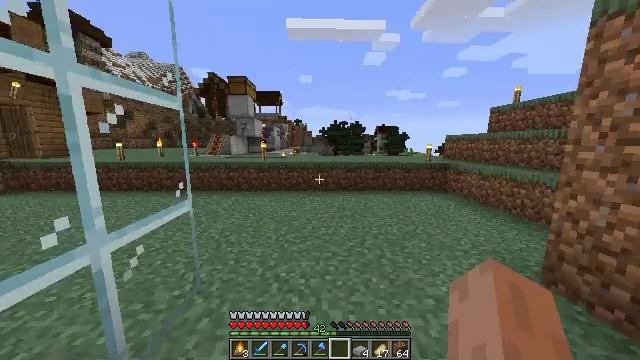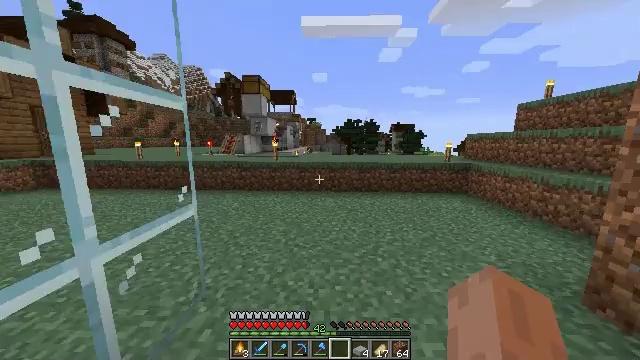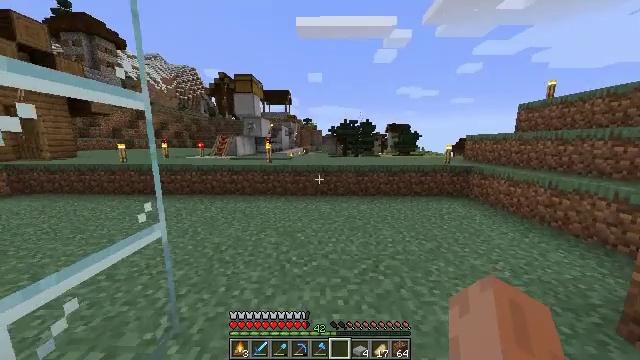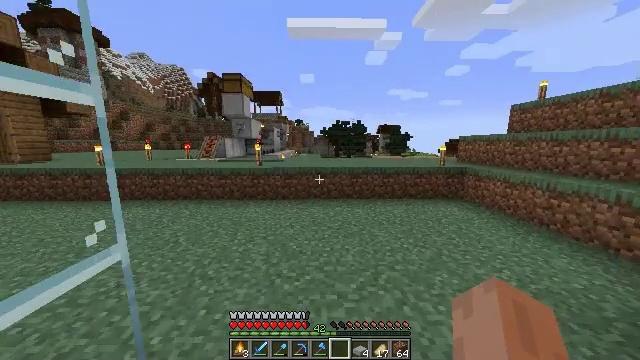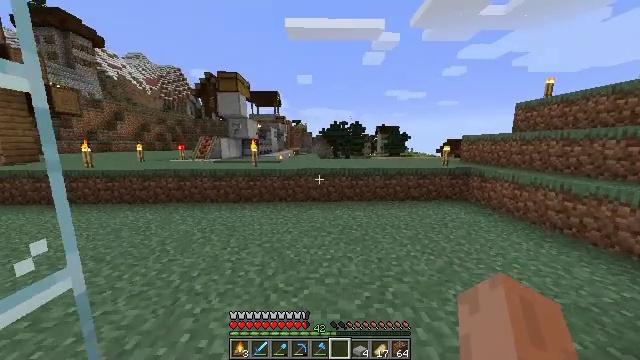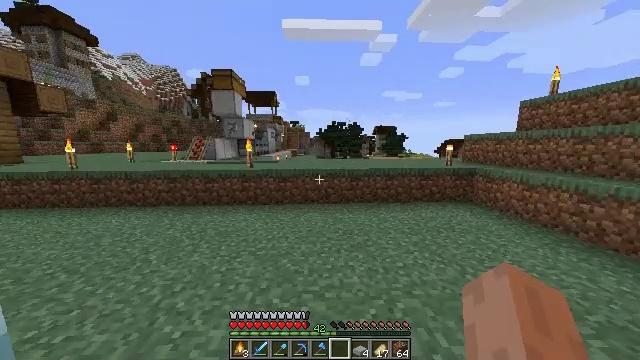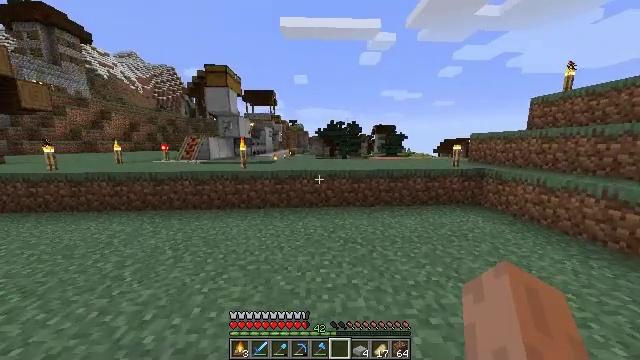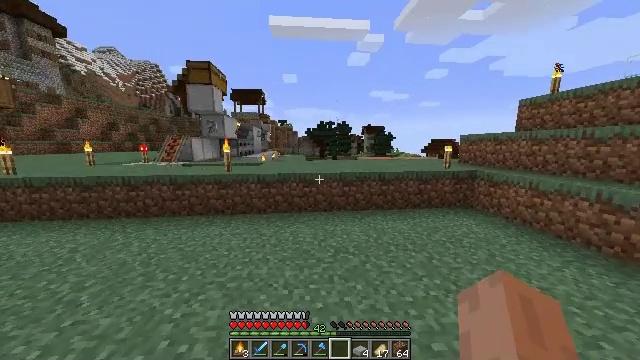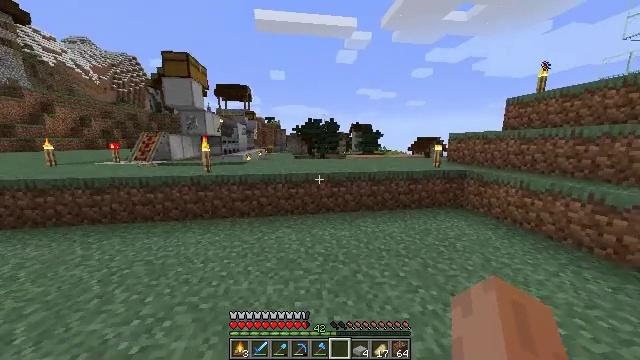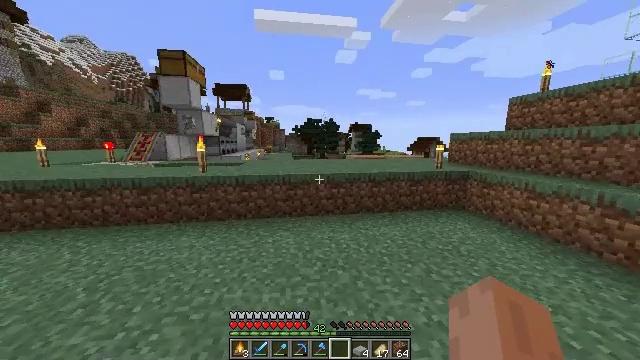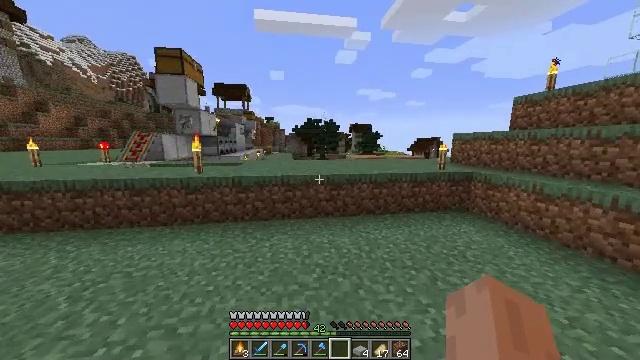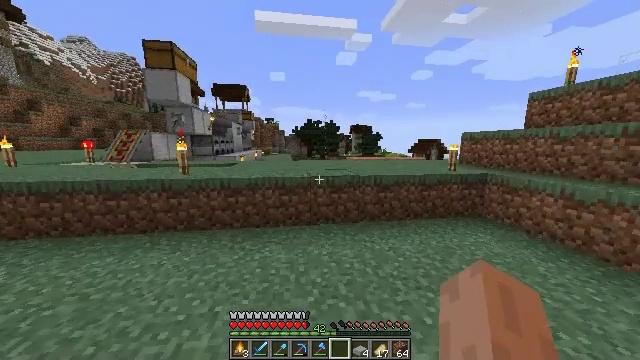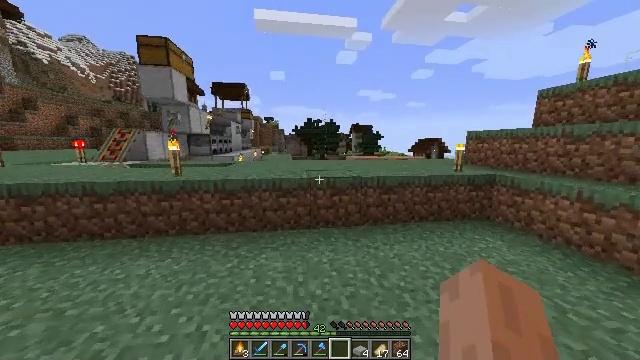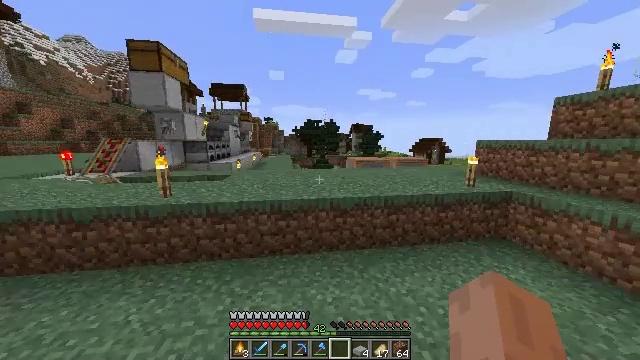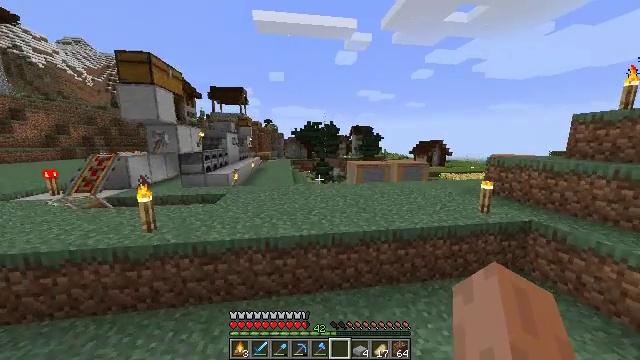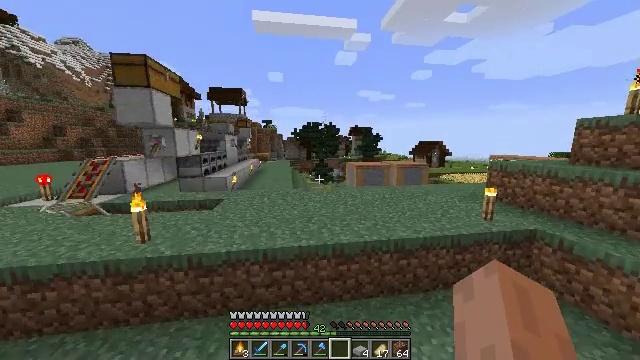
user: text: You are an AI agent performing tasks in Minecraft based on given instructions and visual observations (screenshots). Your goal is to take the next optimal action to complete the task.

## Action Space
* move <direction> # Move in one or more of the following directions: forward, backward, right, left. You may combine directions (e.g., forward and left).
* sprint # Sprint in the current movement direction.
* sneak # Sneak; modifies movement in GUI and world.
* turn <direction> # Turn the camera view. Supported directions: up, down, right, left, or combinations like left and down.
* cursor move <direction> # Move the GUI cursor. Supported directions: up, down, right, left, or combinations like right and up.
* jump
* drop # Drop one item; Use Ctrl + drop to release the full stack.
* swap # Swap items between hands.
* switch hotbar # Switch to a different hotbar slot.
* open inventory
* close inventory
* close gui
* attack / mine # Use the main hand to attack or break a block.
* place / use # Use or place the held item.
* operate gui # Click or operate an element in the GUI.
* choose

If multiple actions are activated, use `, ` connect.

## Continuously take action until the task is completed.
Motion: motion action
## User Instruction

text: Create a spruce door with spruce planks in the crafting table.
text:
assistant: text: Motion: move forward, turn left
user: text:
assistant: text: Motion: move forward, turn right
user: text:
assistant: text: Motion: move forward, sprint, turn right
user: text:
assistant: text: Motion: move forward, sprint
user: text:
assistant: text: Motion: move forward, sprint
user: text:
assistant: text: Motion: move forward
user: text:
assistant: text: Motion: move forward, turn right
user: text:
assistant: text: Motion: move forward, turn right
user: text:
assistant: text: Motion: move forward
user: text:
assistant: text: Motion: move forward
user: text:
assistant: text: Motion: move forward
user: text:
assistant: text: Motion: move forward
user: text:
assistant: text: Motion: move forward, jump
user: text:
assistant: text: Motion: move forward, jump
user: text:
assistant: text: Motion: move forward, jump
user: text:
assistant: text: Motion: move forward, turn right, jump
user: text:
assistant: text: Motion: move forward, turn right and down, jump
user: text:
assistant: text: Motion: move forward, turn right and down, jump
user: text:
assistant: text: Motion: move forward, turn right and down, jump
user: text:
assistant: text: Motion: move forward, turn right and down, jump
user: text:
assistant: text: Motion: move forward, turn right, jump
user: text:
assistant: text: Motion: move forward, sprint, jump
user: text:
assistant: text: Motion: move forward, sprint, jump
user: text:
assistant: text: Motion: move forward, sprint, jump
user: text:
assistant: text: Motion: move forward, sprint, jump
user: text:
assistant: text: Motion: move forward, jump
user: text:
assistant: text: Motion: move forward, jump
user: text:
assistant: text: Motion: move forward, jump
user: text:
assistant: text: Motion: move forward, jump
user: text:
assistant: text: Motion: move forward, jump